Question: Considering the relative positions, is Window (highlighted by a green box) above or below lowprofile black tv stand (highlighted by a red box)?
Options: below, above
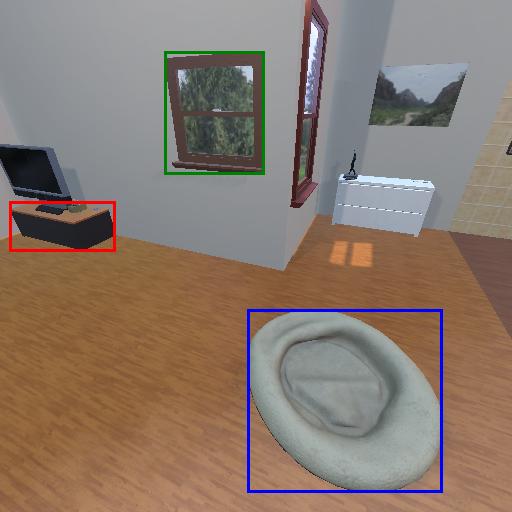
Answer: below